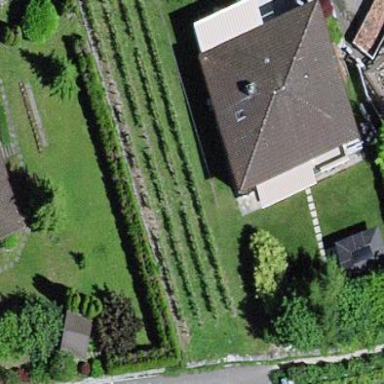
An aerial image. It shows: Beautiful vineyard in the countryside.